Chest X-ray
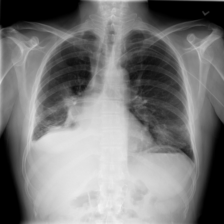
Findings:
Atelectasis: negative
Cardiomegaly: negative
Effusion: positive
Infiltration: positive
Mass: positive
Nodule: negative
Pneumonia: negative
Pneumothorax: negative
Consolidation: negative
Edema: negative
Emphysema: negative
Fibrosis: negative
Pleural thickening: negative
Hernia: negative